Aerial crown-view tile of a tropical tree (Barro Colorado Island, Panama), acquired 20250616:
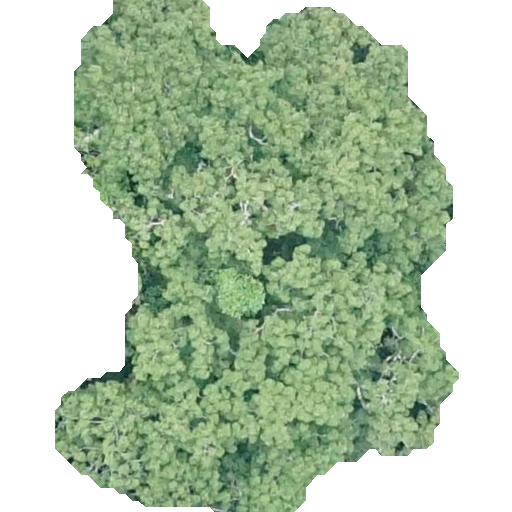
Species: Ceiba pentandra
GBIF accepted scientific name: Ceiba pentandra
Crown area: 232.969 m²